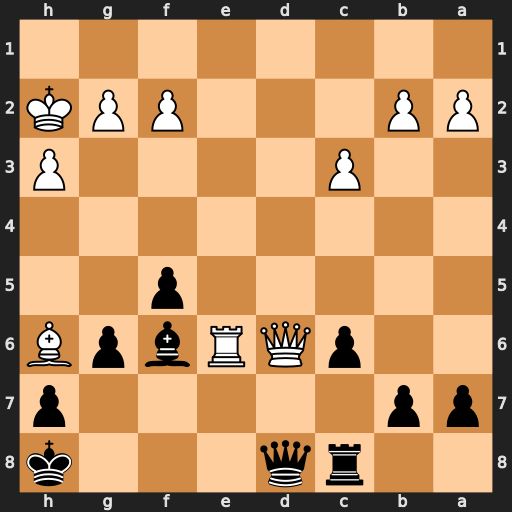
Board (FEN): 2rq3k/pp5p/2pQRbpB/5p2/8/2P4P/PP3PPK/8
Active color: b
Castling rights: -
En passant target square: -
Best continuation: Qxd6+ Rxd6 Be5+ g3 Bxd6